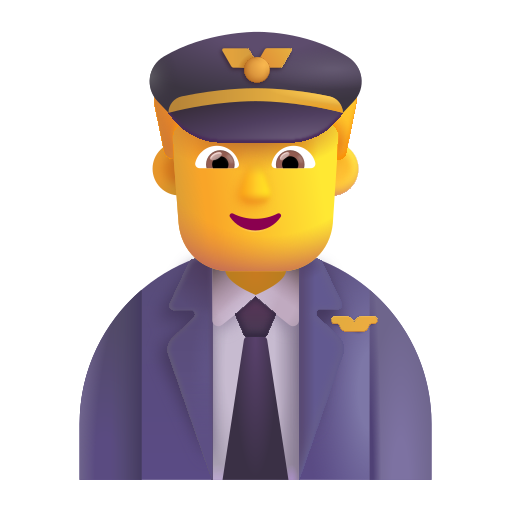
man pilot color default